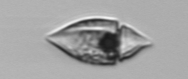
Label: Amphidinium